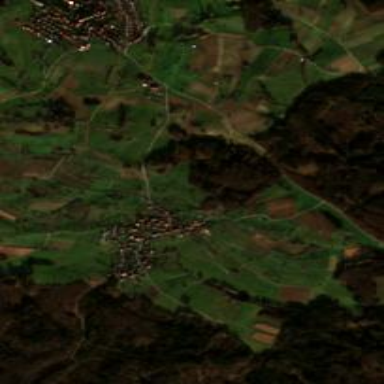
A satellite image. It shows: Village.